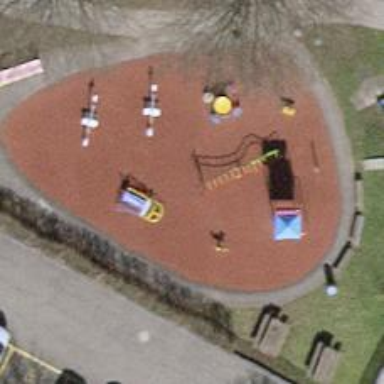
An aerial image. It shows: Playground area for leisure land.